Current action and preconditions to check: trajectory_clear

Your task: For each precondition in the list above, predict whether it will hold at this action.

Consider the current scene as observed from the mobile robot's camera, and analyze the predicted future states of all dynamic agents (e.g., people, animals, vehicles, or any moving entities) within the NEXT SECOND.

IMPORTANT: Only answer "very likely" if you are absolutely certain—based on strong, clear evidence—that a dynamic agent will violate the precondition in the predicted future state. Do NOT answer "very likely" for unlikely, ambiguous, or low-probability risks.

Ask yourself for each precondition: Is there a high probability, with clear and convincing evidence, that the predicted future states of any dynamic agent will interfere with the predicted future state of the currently executing action within the NEXT SECOND, causing that precondition to fail?

Assess the risk level based on these predictions. Use "likely" or "very likely" if motions create a clear risk of interference.

Use "neutral" or "improbable" if agents are nearby but their predicted paths are clearly diverging or non-conflicting.

Failure Risk Categories: "very improbable", "improbable", "neutral", "likely", "very likely"

Answer Format: Output ONLY the probability_of_failure value from these categories: "very improbable", "improbable", "neutral", "likely", "very likely"

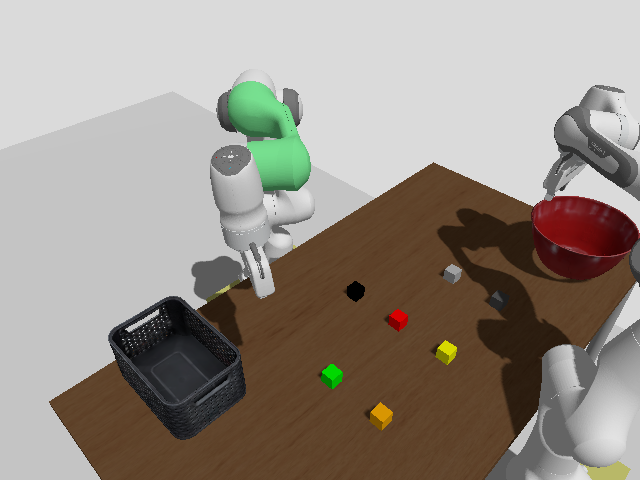

Answer: very improbable